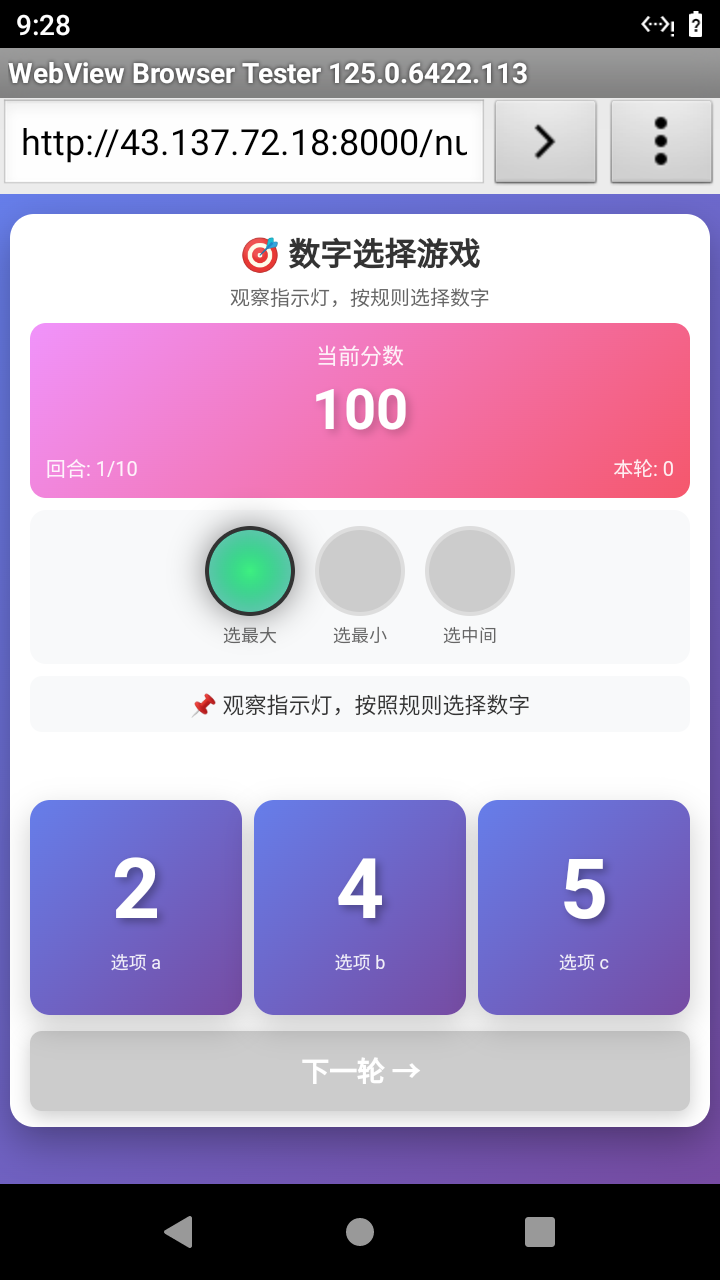

Select the correct number based on the traffic light color.
Answer: 2